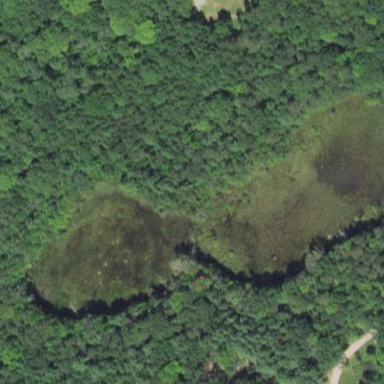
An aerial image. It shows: Marshy wetland area.